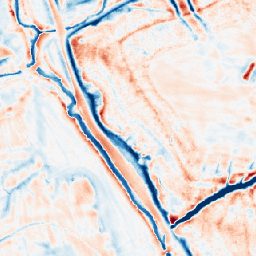
Category: edge_preserving
Decomposition family: bilateral
Decomposition parameters: d: 21
sigma_color: 25
sigma_space: 75
Upsampling method: nearest
Upsampling parameters: scale: 4
Upsampling scale: 4